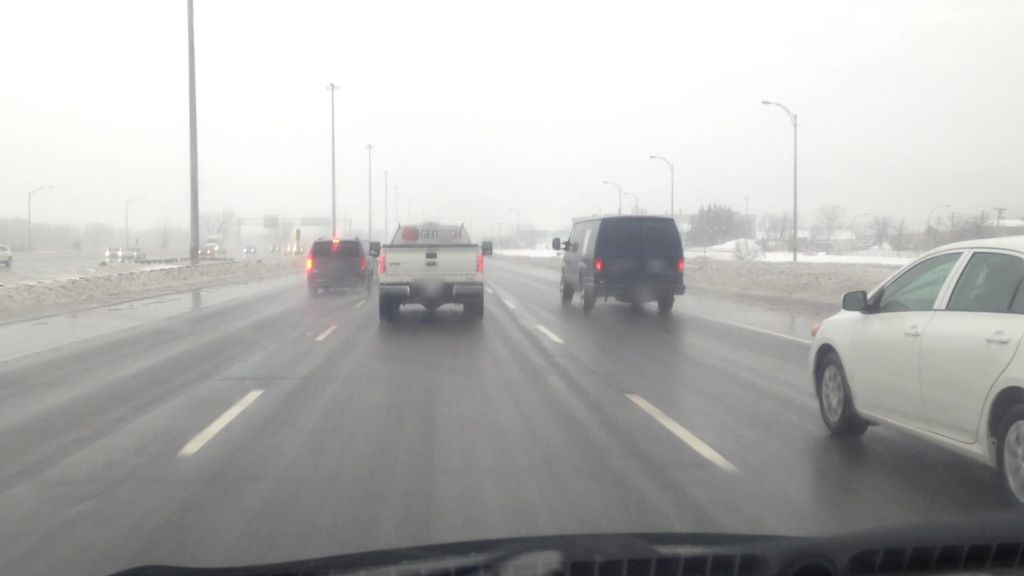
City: montreal